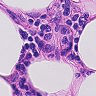
Metastatic tissue present: no